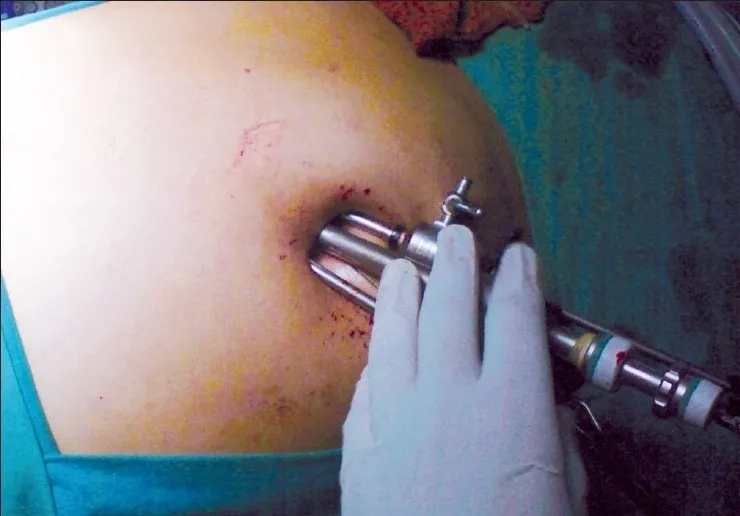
One 10 mm and two 5 mm ports placed through single-incision trans-umblically.
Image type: medical_photograph (other_medical_photograph)